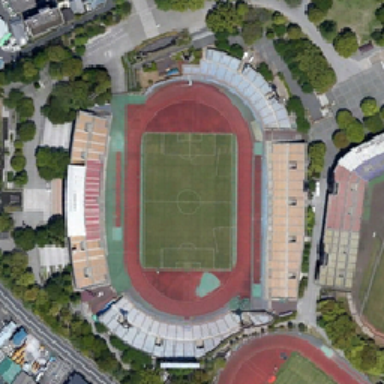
A huge stadium with standard football fields runways and colorful stands surrounded by rows of trees .